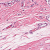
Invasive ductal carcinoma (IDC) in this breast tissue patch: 0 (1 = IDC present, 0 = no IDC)